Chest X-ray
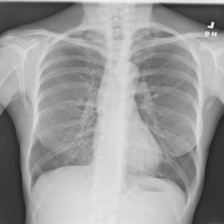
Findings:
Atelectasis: negative
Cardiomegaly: negative
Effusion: negative
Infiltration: negative
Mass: negative
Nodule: negative
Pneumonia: negative
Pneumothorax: negative
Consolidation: negative
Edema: negative
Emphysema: negative
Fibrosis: negative
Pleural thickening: negative
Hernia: negative